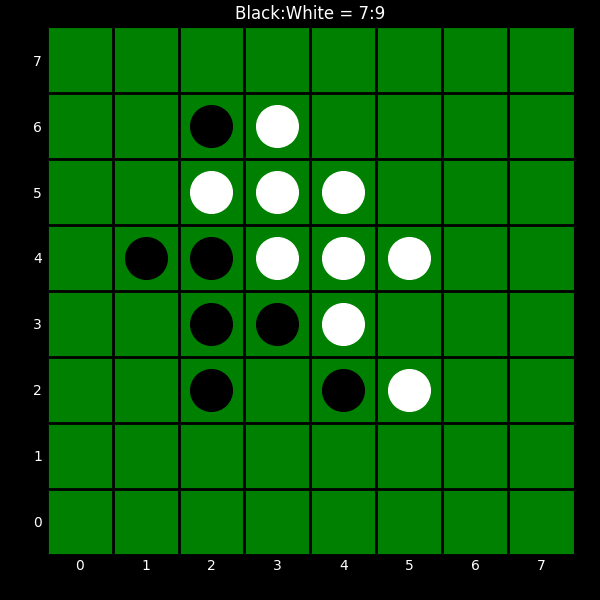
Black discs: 7
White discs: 9